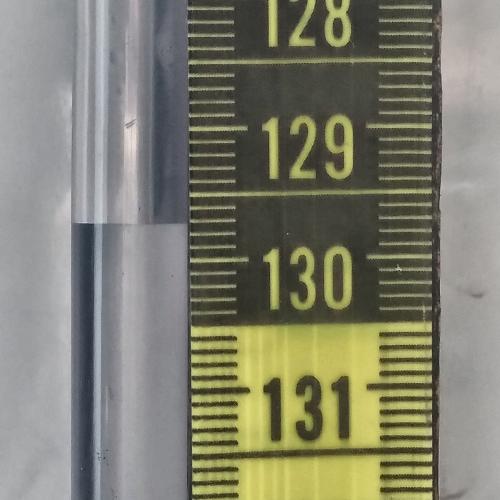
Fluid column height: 129.7 cm